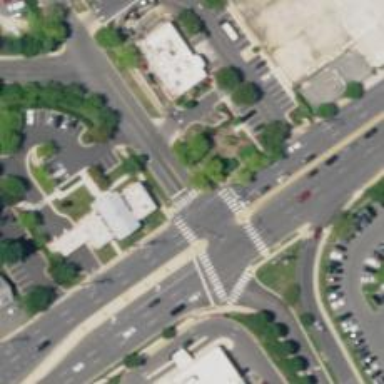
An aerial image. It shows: Marked road crossing.